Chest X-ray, AP view. Patient: 54 years old, sex M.
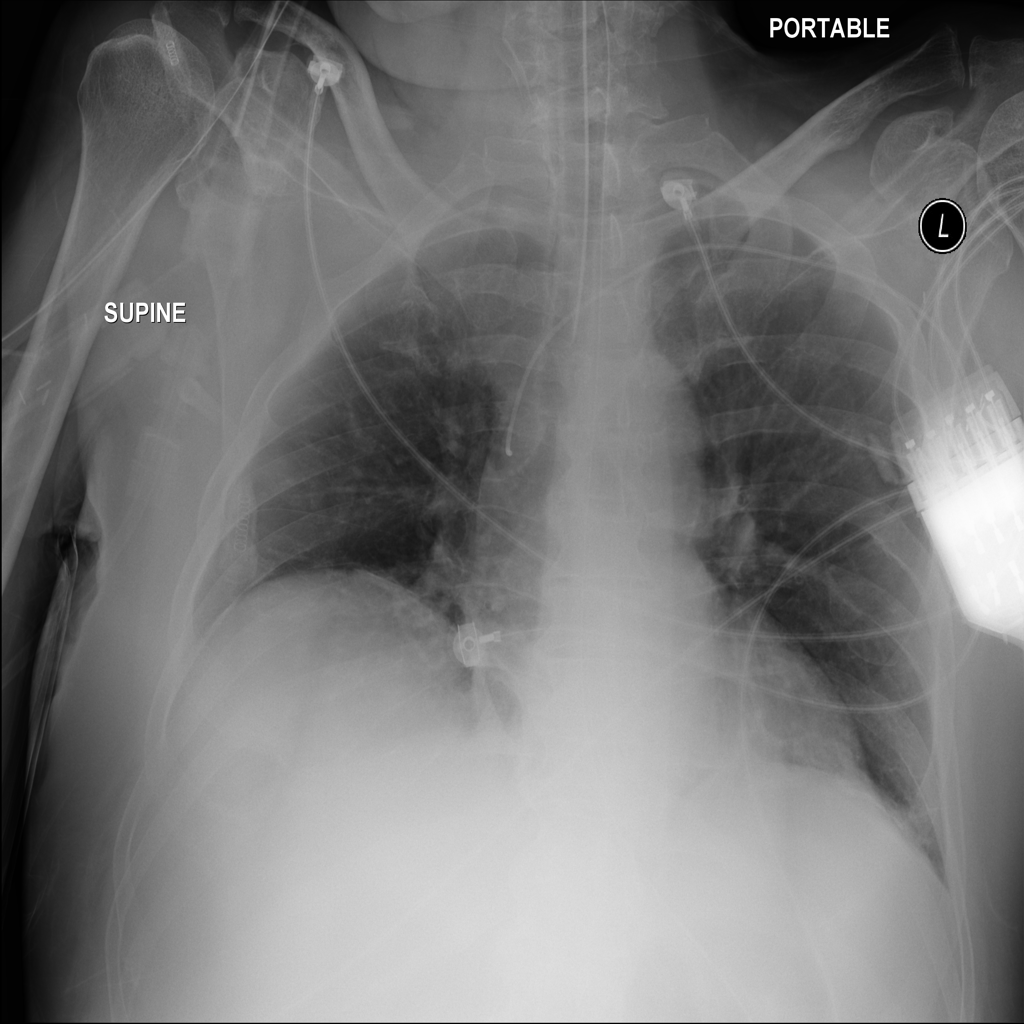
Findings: No Finding